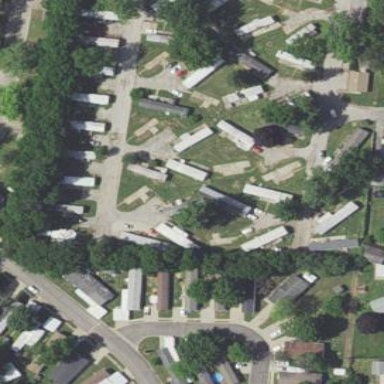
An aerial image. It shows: Residential area known as trailer park.